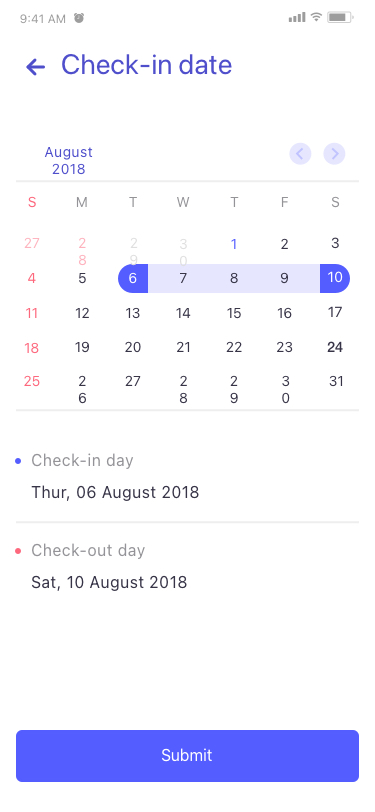
Text in this UI design:
Check-in date
August 2018
27
4
11
18
25
26
19
12
5
28
27
20
13
6
29

28
21
14
7
30
29
22
15
8
1
30
23
16
9
2
31
24
17
10
3
S
M
T
W
T
F
S
Check-in day
Check-out day
Thur, 06 August 2018
Sat, 10 August 2018
Submit